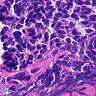
Metastatic tissue present: no